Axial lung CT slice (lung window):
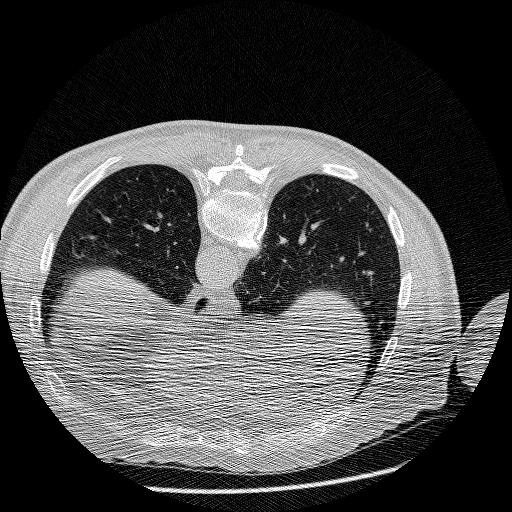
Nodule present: no